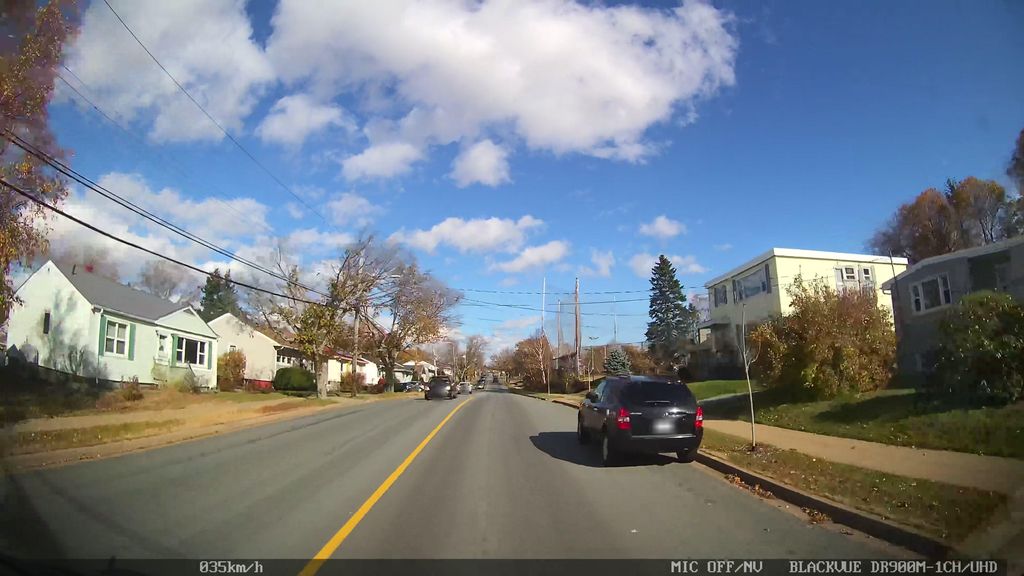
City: halifax